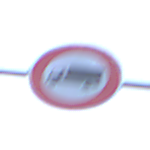
Verkehrszeichen: VerbotFuerKraftfahrzeugeUeberDreiKommaFuenfTonnen
Umgebung: Outdoor, RoadRail
Tageszeit: SunriseSunset
Wetter: PartlyCloudy
Licht: Natural
Jahreszeit: NotSpecified
Kontrast: LowContrast